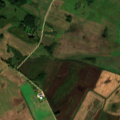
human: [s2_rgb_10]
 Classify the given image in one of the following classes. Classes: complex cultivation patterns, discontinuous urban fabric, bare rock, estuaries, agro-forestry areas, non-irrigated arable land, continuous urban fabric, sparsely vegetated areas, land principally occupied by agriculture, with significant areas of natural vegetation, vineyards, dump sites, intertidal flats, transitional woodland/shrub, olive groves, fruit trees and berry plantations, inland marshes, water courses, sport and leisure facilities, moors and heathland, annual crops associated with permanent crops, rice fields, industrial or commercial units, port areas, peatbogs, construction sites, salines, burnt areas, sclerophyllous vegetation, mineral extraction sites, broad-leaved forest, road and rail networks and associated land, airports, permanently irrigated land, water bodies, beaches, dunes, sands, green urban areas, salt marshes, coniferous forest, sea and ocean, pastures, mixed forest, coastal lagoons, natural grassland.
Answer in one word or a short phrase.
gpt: non-irrigated arable land, complex cultivation patterns, land principally occupied by agriculture, with significant areas of natural vegetation